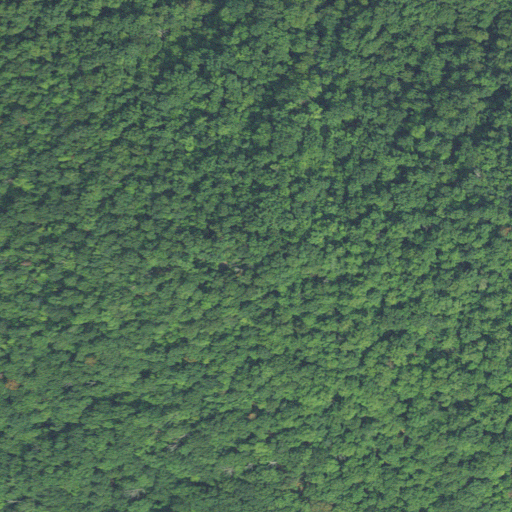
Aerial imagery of mountain in Virginia named Mills Mountain containing only deciduous forest